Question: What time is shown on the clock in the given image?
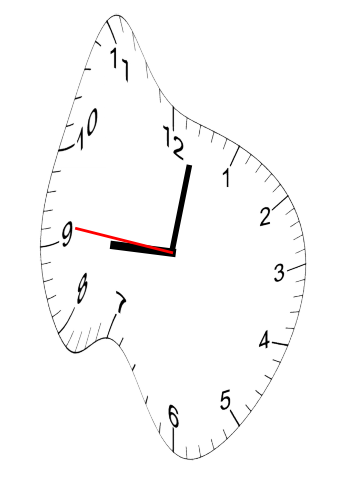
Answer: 09:01:46